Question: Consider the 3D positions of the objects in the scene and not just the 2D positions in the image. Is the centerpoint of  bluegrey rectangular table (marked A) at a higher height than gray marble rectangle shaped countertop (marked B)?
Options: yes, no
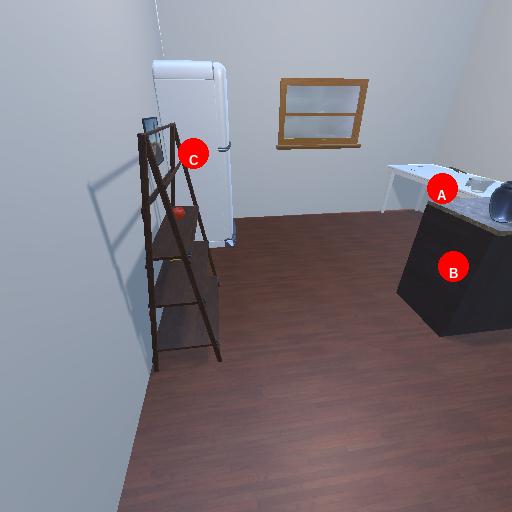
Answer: yes